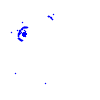
Particle: electron